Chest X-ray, PA view. Patient: 38 years old, sex M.
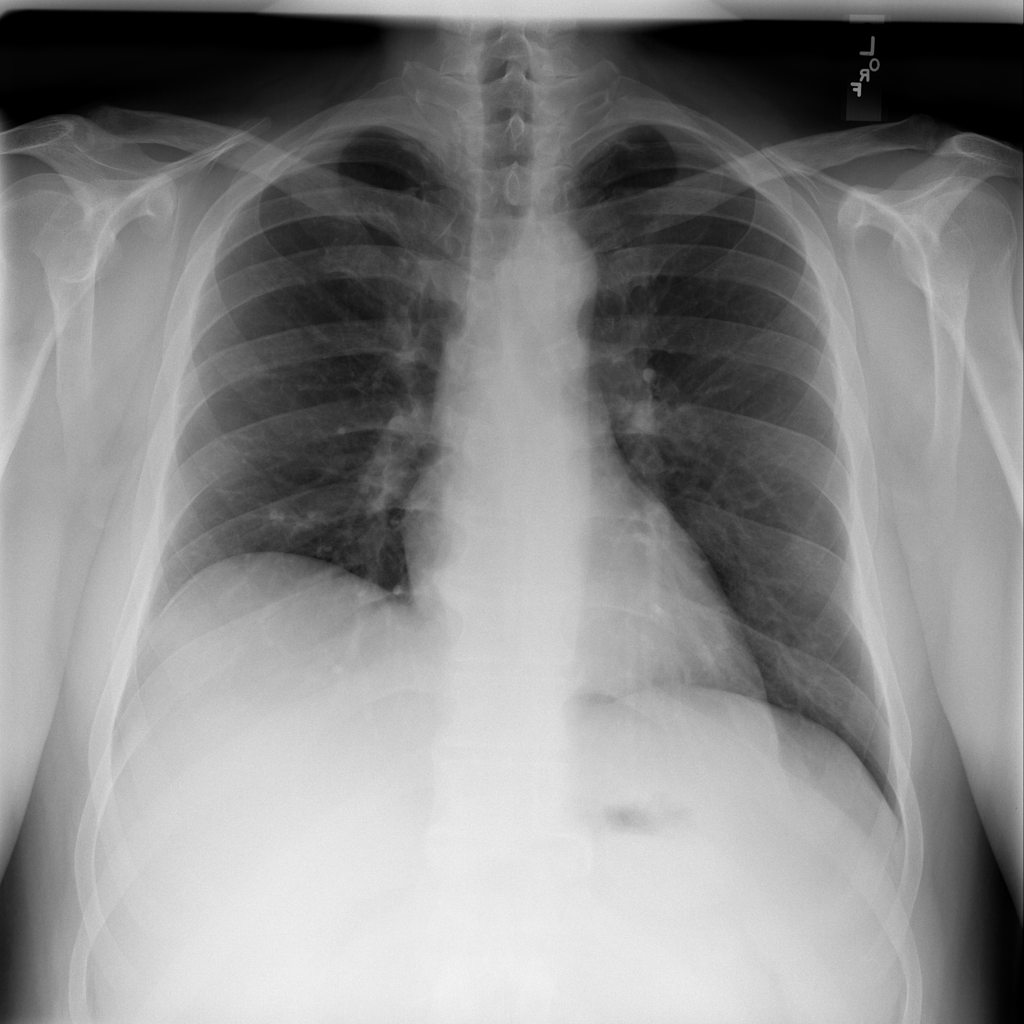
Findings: No Finding